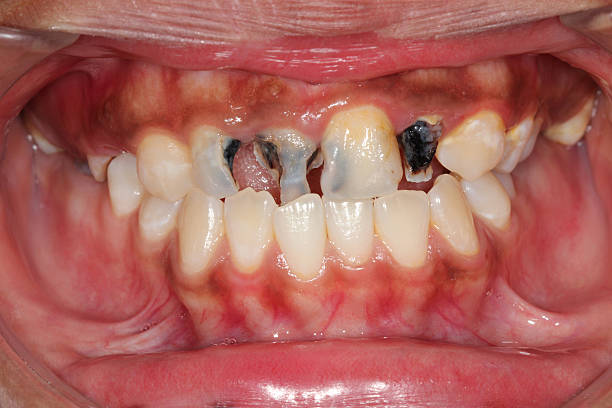
Condition: Caries